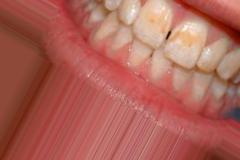
Condition: Tooth Discoloration